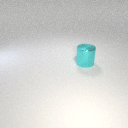
large cyan metal cylinder